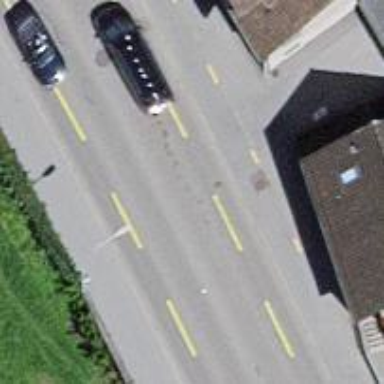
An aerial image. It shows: Asphalt road with primary highway designation. It has sidewalks on both sides and designated cycle lane.